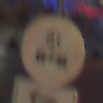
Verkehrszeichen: TatsaechlicheAchslast
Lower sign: RichtungsangabeDurchPfeile2
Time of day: Night
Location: Outdoor (Urban)
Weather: PartlyCloudy
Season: NotSpecified
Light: Natural